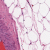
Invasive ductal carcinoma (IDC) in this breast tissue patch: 0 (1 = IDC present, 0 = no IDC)